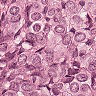
Metastatic tissue present: yes